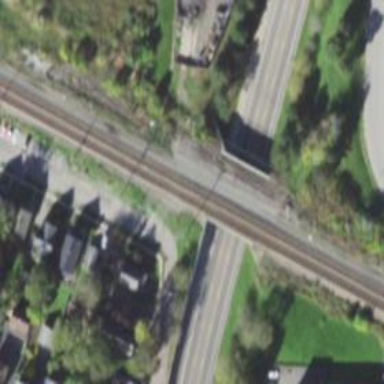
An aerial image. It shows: Abandoned railway.